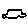
Label: car